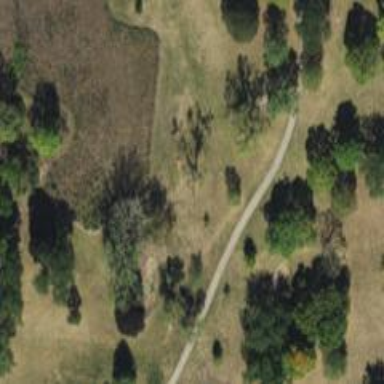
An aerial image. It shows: Disc golf hole.